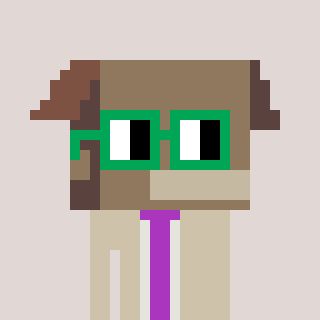
a pixel art character with square green glasses, a box-shaped head and a bege-colored body on a warm background